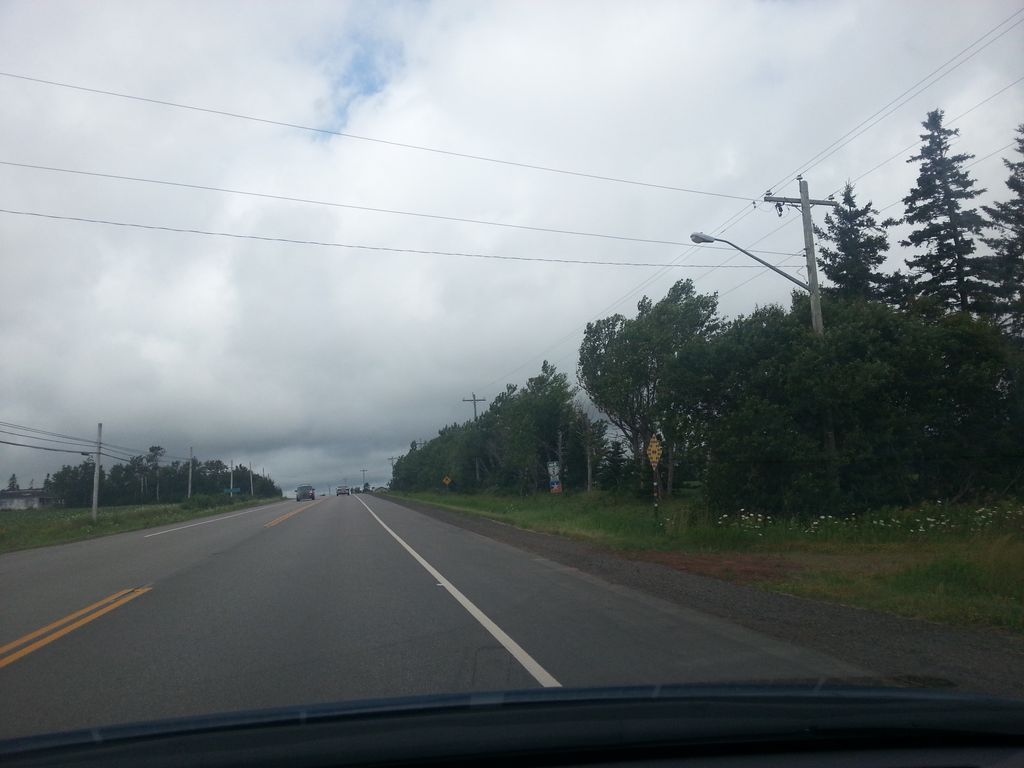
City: charlottetown